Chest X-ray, AP view. Patient: 34 years old, sex F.
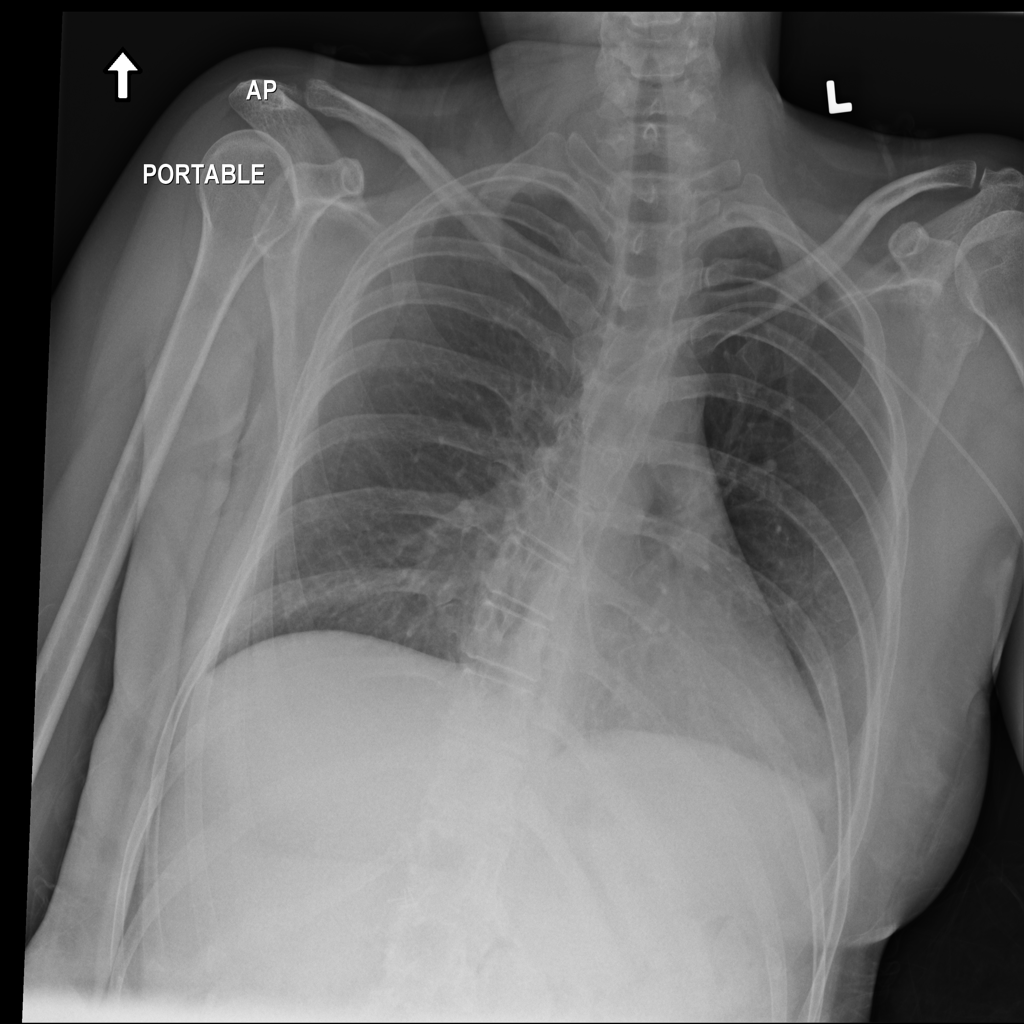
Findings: No Finding